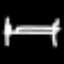
Label: bed